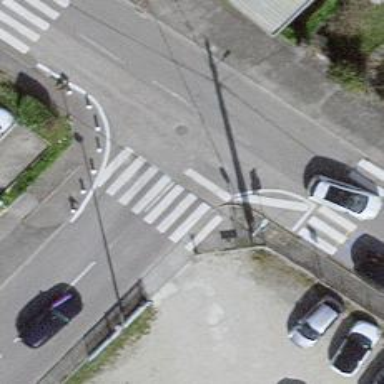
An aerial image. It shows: Uncontrolled zebra crossing on the road.